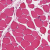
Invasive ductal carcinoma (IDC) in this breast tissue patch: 0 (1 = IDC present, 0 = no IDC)